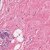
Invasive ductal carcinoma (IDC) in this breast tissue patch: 0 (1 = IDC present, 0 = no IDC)